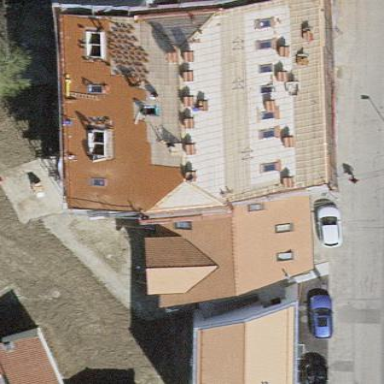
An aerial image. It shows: Image showing building with apartments.